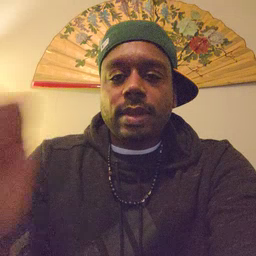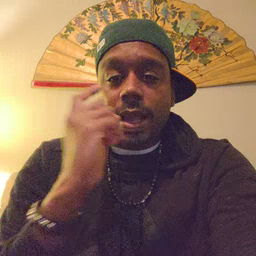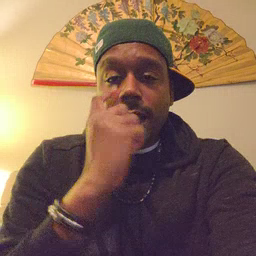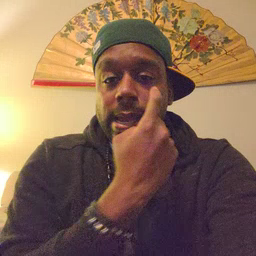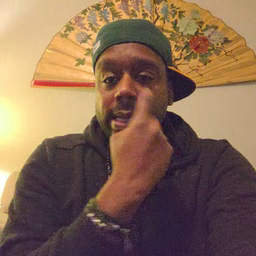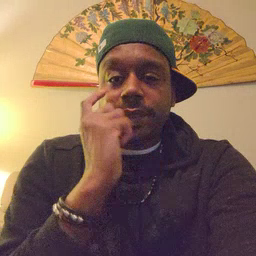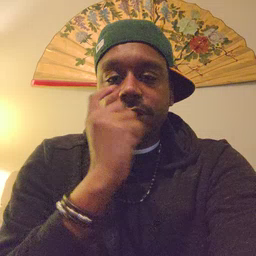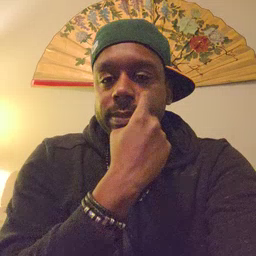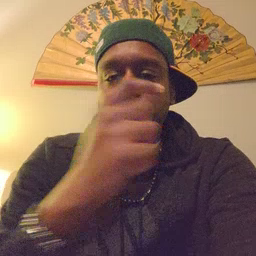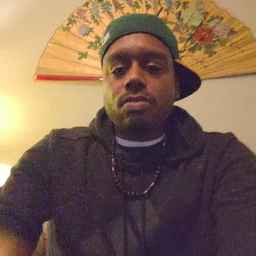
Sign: eye